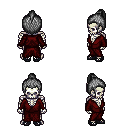
a pixel art fantasy rpg character, male body template, skeleton, red robe, magenta pants, gray short topknot hairstyle, ghillies, four views (front, back, left, right), 2x2 character sprite sheet, small pixel art, hard edges, no anti-aliasing